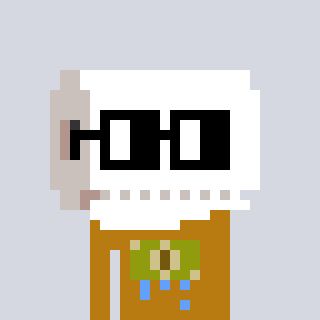
a pixel art character with square black glasses, a toiletpaper-full-shaped head and a gold-colored body on a cool background